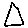
Label: triangle